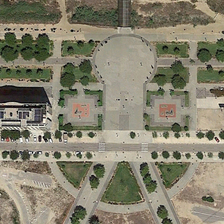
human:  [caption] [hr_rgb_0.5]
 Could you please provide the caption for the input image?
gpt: a square is between two parallel road with many green trees .

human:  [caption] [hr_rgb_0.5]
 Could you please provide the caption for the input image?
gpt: a square is between two parallel road with many green trees .

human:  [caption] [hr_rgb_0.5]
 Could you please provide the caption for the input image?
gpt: a square is between two parallel road with many green trees .

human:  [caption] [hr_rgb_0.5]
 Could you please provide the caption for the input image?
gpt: a square is between two parallel road with many green trees .

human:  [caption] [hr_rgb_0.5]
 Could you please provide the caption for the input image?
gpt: a square is between two parallel road with many green trees .